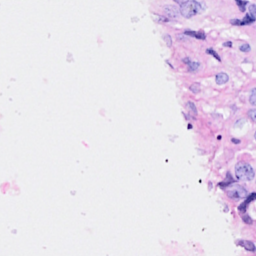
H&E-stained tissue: Breast